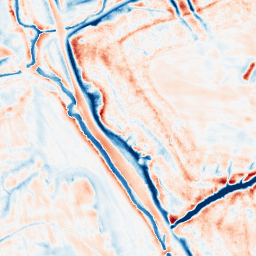
Category: edge_preserving
Decomposition family: bilateral
Decomposition parameters: d: 21
sigma_color: 100
sigma_space: 50
Upsampling method: bicubic_3x
Upsampling parameters: scale: 3
Upsampling scale: 3